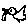
Label: bird